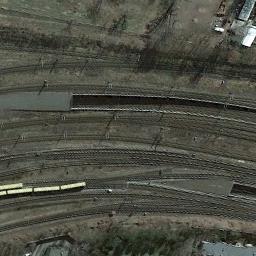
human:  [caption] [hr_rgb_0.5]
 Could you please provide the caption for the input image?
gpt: These interlaced railways have a train on the track .

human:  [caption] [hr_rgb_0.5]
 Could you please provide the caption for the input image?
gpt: There are several trains on the railway .

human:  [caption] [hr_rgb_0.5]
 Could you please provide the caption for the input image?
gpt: The railway is on the bare land .

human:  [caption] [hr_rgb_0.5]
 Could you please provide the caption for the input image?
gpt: There are several rows of buildings on one side of the railway .

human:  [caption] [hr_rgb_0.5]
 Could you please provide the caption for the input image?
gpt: There are some buildings beside the railway .